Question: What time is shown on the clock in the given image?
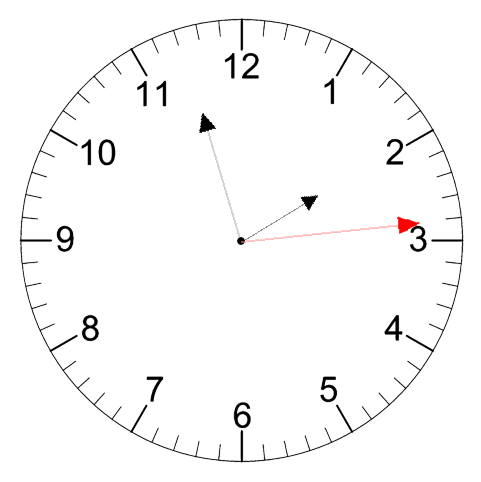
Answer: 01:57:14